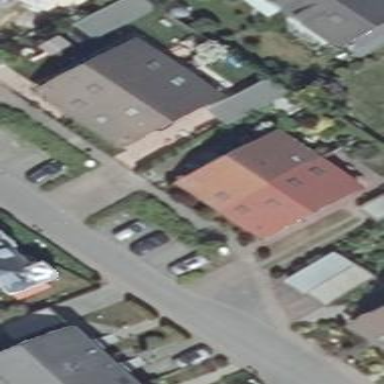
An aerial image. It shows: Semidetached house.